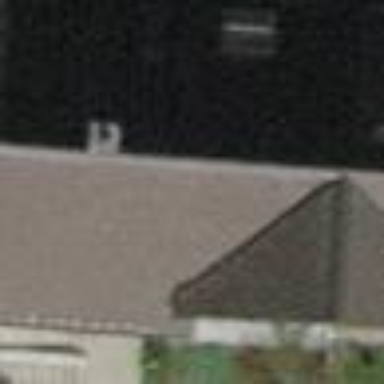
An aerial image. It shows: Building with tiled roof.